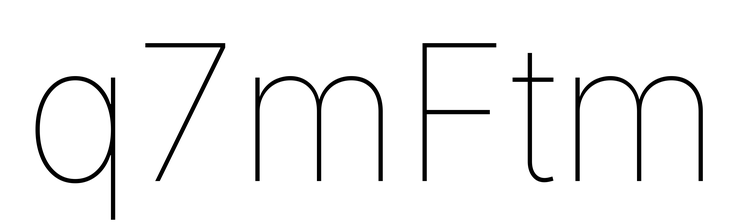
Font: Inter_Thin